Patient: sex F, age 77
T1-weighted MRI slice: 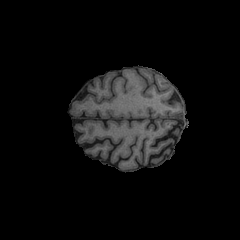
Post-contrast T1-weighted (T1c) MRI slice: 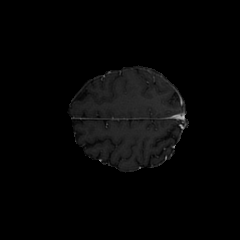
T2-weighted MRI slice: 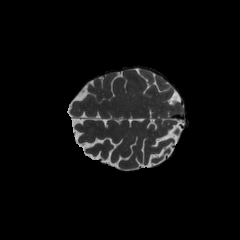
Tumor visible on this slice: no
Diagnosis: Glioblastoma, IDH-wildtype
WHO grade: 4